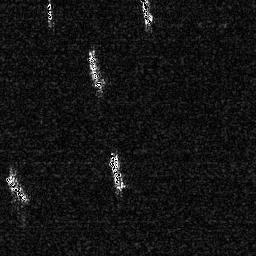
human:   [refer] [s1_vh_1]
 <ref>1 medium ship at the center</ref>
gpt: <box>[[41, 58, 48, 75, 0]]</box>